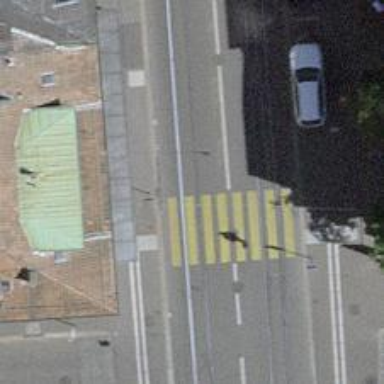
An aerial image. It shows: Tram stop with public transport stop position.